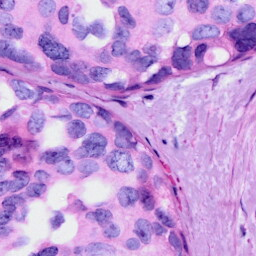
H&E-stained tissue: Breast